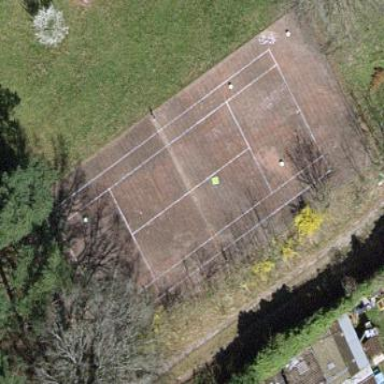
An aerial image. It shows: Sand tennis court on pitch for leisure land.